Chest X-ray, AP view. Patient: 31 years old, sex F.
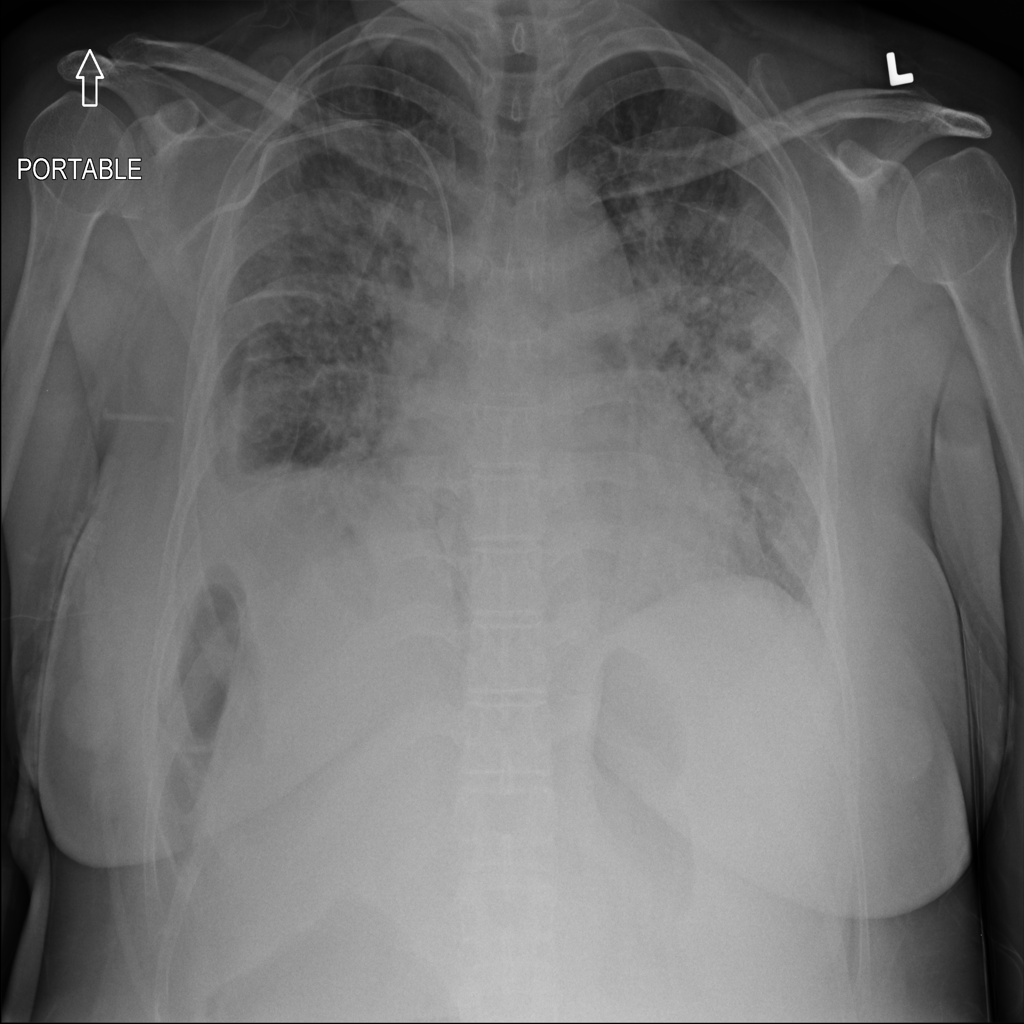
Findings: Consolidation, Effusion